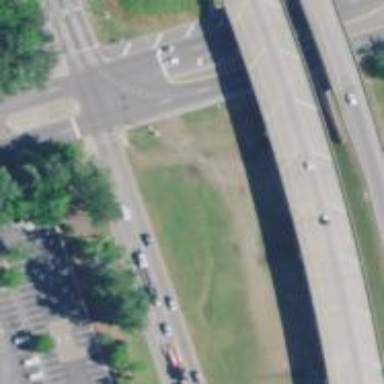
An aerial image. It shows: Trunk link highway.